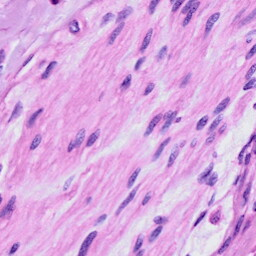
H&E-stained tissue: Cervix